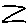
Label: zigzag